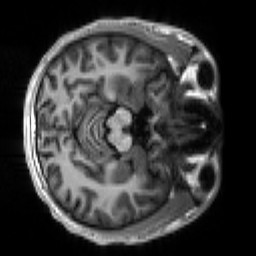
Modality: T1w
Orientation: axial
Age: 18
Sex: male
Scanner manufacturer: siemens
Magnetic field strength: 3 T
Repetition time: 2.3 s
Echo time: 0.00266 s